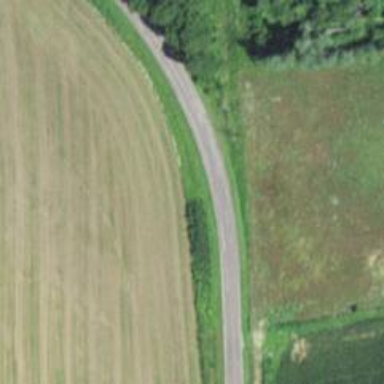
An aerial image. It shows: Unclassified road.